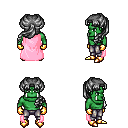
a pixel art fantasy rpg character, male body template, orc, green skin, pink cape, metal pants, gray princess hairstyle, gold gloves, gold boots, four views (front, back, left, right), 2x2 character sprite sheet, small pixel art, hard edges, no anti-aliasing